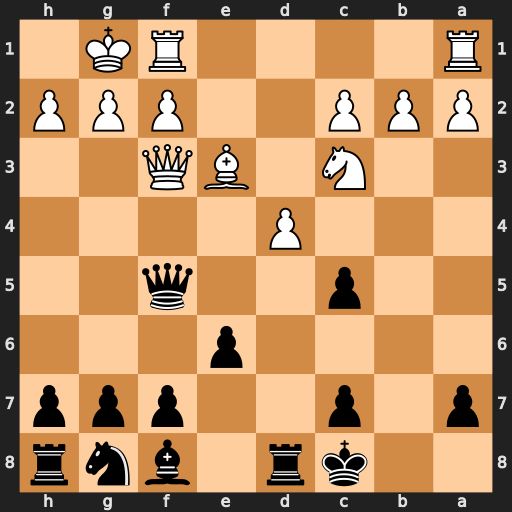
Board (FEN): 2kr1bnr/p1p2ppp/4p3/2p2q2/3P4/2N1BQ2/PPP2PPP/R4RK1
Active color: b
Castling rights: -
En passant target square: -
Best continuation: Qxf3 gxf3 cxd4